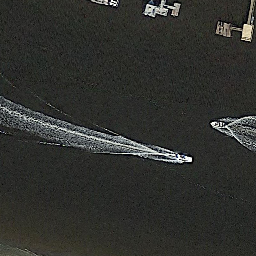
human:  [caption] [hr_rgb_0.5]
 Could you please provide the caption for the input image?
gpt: Two boats crossed the river

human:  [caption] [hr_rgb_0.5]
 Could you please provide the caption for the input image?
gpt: The two boats sailed opposite each other on the dark river.

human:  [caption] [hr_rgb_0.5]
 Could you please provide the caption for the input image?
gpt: Two small boats crossed the river

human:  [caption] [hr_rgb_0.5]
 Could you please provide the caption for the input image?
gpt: The two boats were heading for the dark river

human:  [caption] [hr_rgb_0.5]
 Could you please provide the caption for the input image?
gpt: The two boats were facing each other on the dark river.